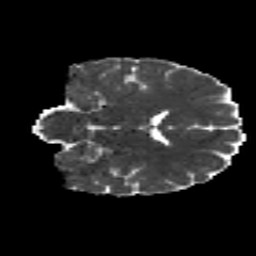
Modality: MD
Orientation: coronal
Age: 28
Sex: male
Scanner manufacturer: siemens
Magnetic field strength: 3 T
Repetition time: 8.8 s
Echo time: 0.085 s